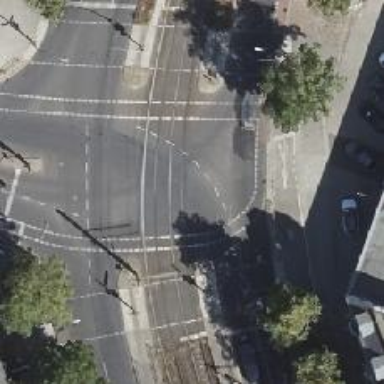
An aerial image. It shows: Tram level crossing on the railway.